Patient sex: M
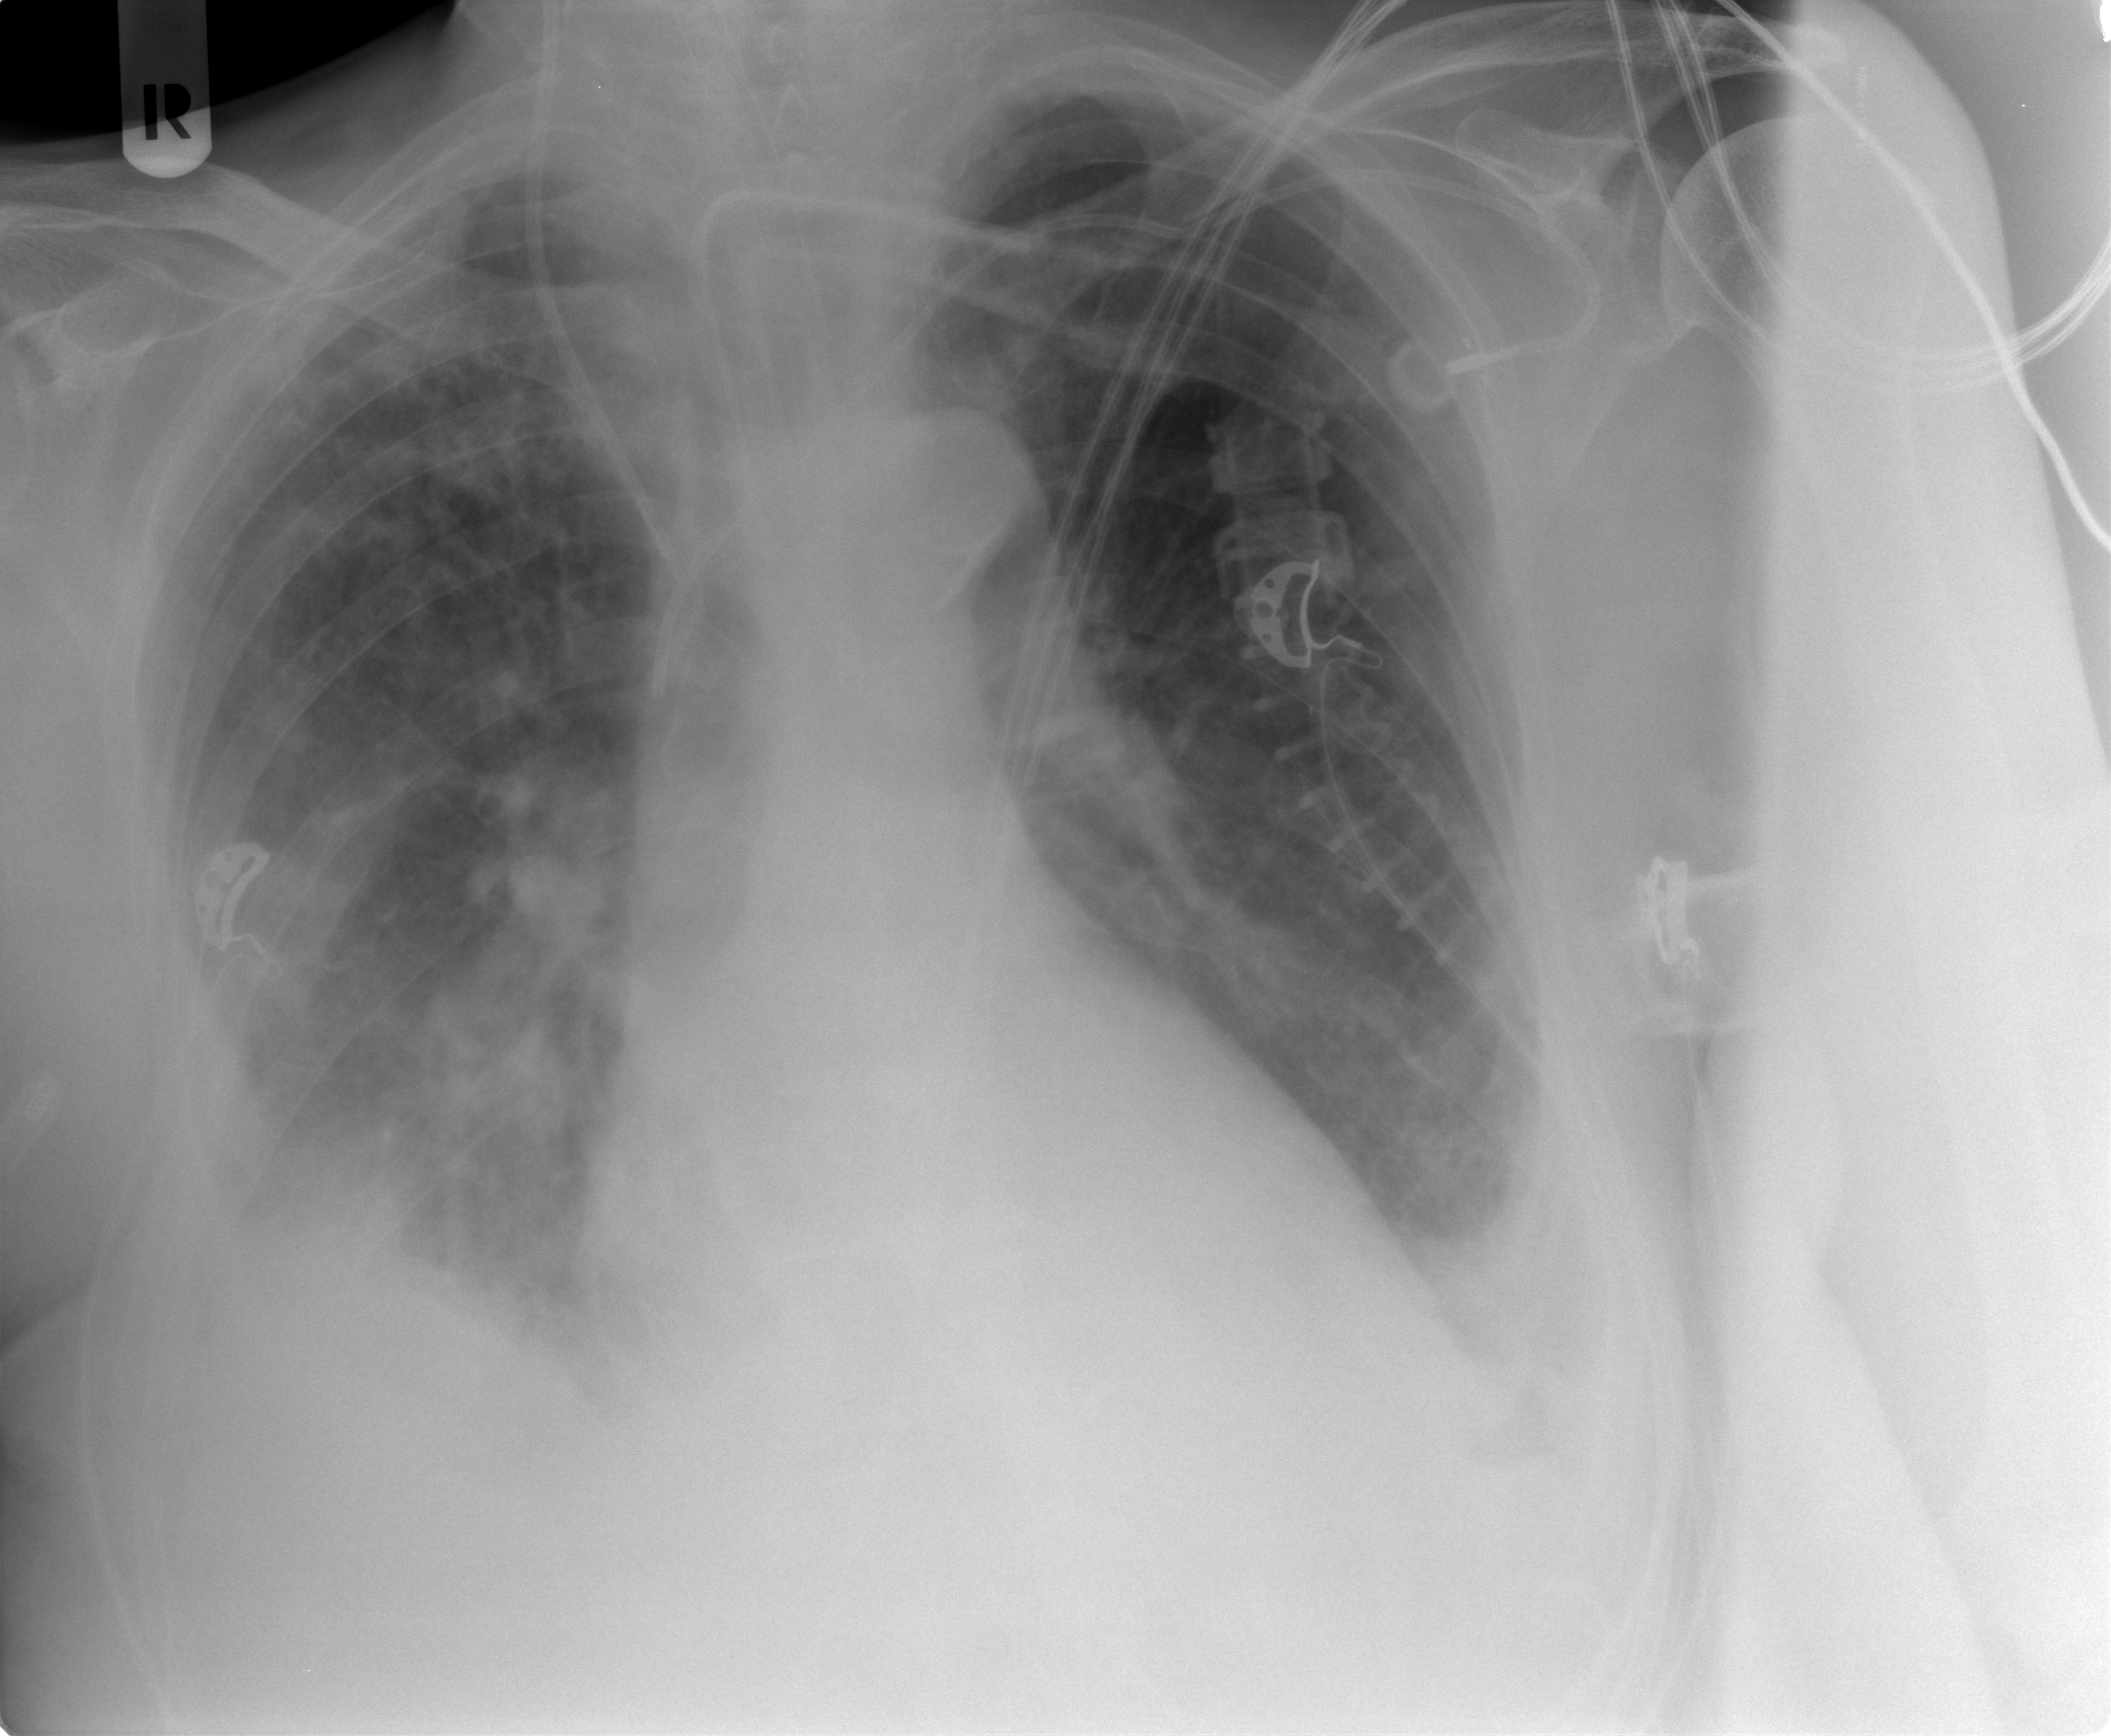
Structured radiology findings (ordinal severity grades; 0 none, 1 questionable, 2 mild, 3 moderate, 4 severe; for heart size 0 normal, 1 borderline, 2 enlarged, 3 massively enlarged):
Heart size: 0
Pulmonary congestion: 2
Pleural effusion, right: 2
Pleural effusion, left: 2
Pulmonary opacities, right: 3
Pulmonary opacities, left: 2
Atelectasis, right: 2
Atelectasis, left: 2